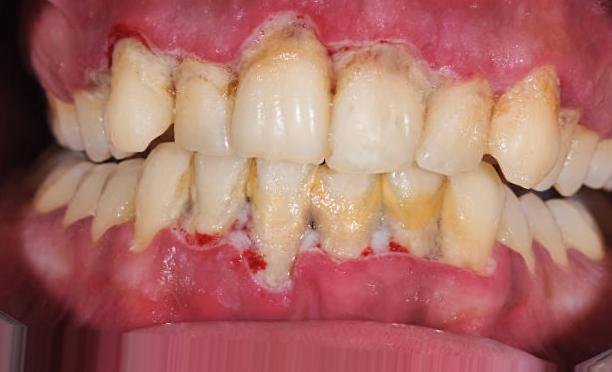
Condition: Tooth Discoloration